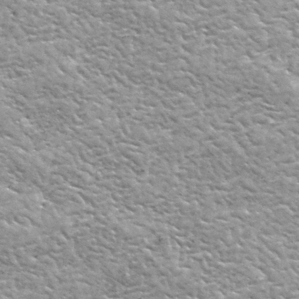
Label: frost